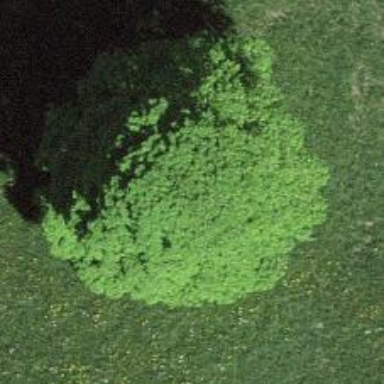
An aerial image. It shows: Single tag "natural: tree."